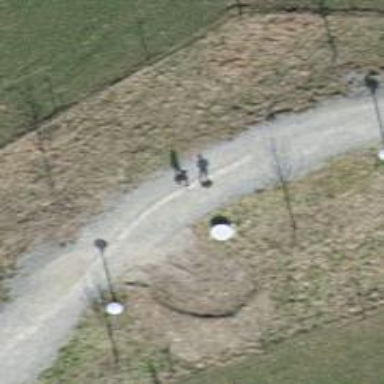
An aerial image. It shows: Footway with pebblestone surface.